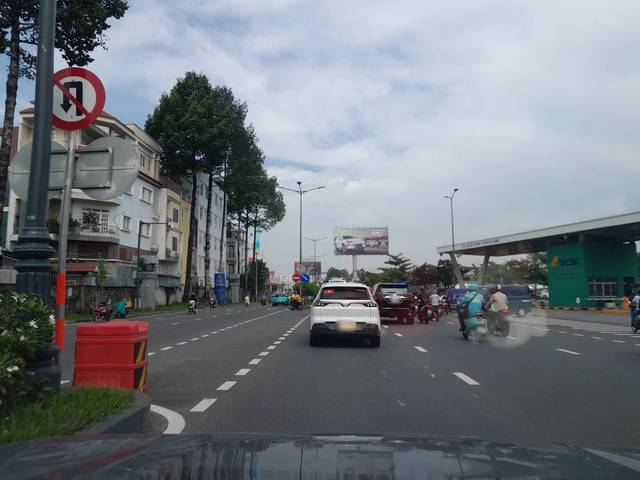
Region: Vietnam
Coordinates: 10.805, 106.66